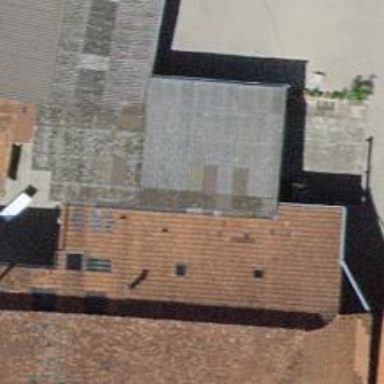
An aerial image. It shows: Farm building.